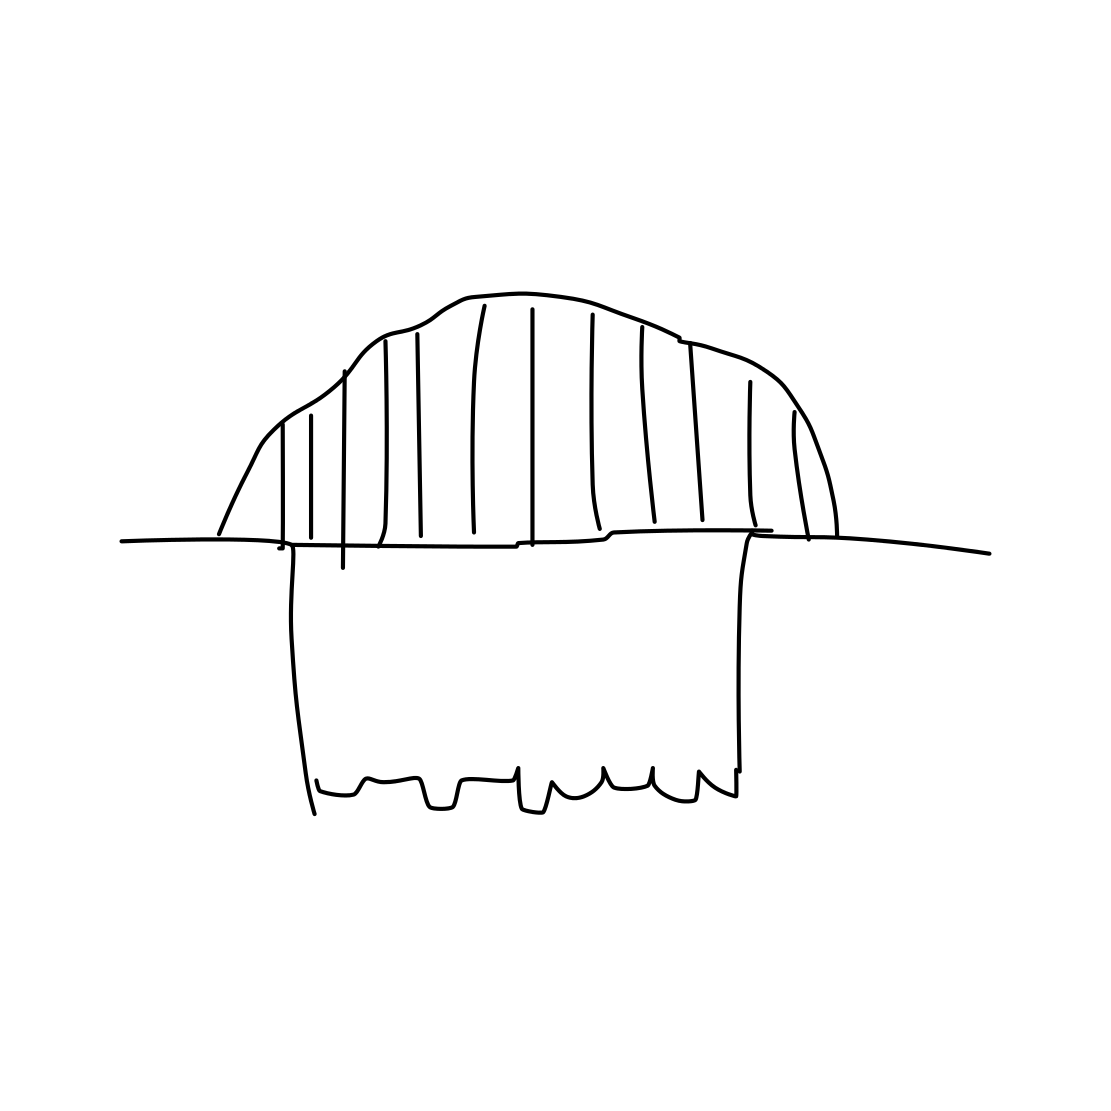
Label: bridge